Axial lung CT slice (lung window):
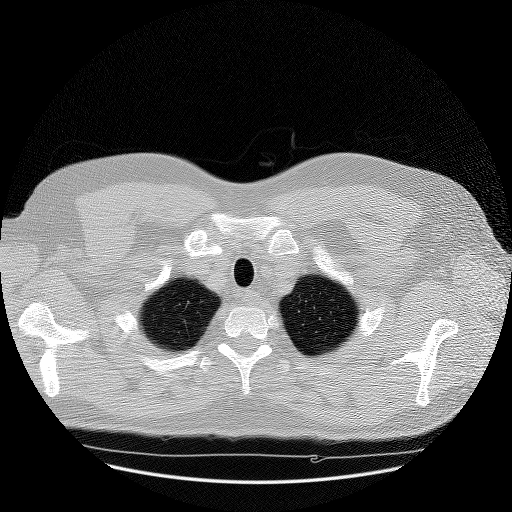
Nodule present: no